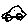
Label: car